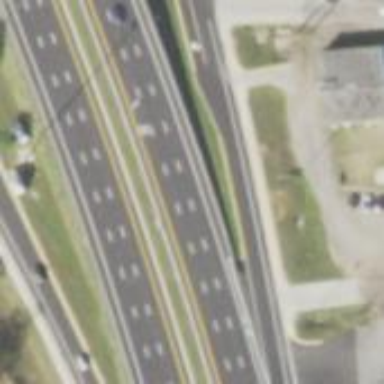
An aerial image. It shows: Primary link highway with asphalt surface.